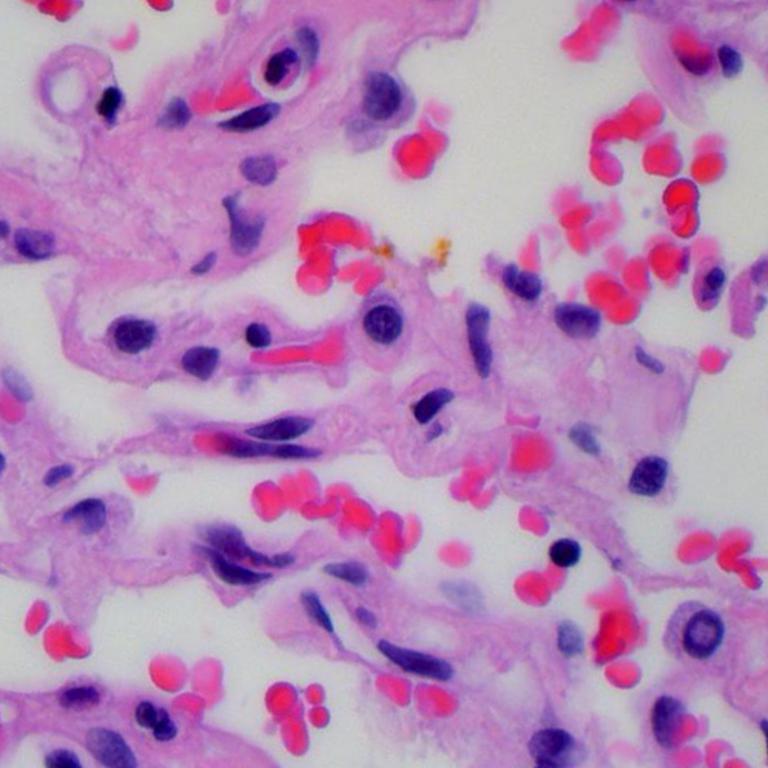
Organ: lung
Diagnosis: benign